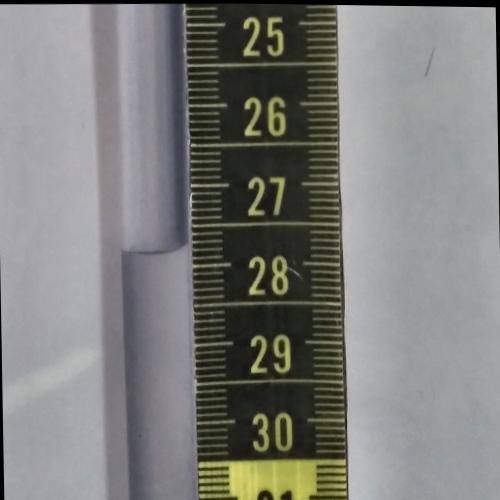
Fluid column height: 27.8 cm